Question: Hi Below is the kind of view I need to achieve using 'UILabel'. I have heard about 'NSAttributedString' but not sure how to use it for dynamic text loading.

Here the whole text font is Roboto-Light. However, I have to replace text 'Dr Andrew Murphy, John Smith' from the API response for first two doctors and get the count for '23 doctors' from API so that it adjusts in this label accordingly. Text color as you can see depends upon if text is constant or dynamic. I am not sure how to achieve it. Hence some code snippets are really welcome.
Thanks!
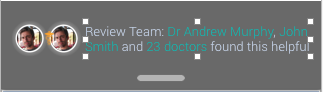
Answer: You can use NSMutableAttributeString with addAttribute:value:range like that;
'''
//Your entry string
NSString *myString = @"I have to replace text 'Dr Andrew Murphy, John Smith' ";
//Create mutable string from original one
NSMutableAttributedString *attString = [[NSMutableAttributedString alloc] initWithString:myString];
//Fing range of the string you want to change colour
//If you need to change colour in more that one place just repeat it
NSRange range = [myString rangeOfString:@"John Smith"];
[attString addAttribute:NSForegroundColorAttributeName value:[UIColor yellowColor] range:range];
//Add it to the label - notice its not text property but it's attributeText
label.attributedText = attString;
'''
Hope this help